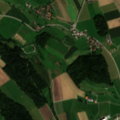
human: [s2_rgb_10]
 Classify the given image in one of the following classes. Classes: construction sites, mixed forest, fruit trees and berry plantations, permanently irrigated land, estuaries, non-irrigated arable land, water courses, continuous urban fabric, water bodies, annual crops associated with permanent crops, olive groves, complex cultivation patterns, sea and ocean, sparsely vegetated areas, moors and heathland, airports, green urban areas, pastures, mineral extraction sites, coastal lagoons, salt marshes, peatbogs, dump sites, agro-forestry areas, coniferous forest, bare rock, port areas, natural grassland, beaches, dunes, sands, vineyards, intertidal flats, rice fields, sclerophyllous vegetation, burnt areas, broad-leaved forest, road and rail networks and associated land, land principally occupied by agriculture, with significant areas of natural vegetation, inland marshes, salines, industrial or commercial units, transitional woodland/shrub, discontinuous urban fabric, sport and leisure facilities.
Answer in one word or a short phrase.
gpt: non-irrigated arable land, mixed forest